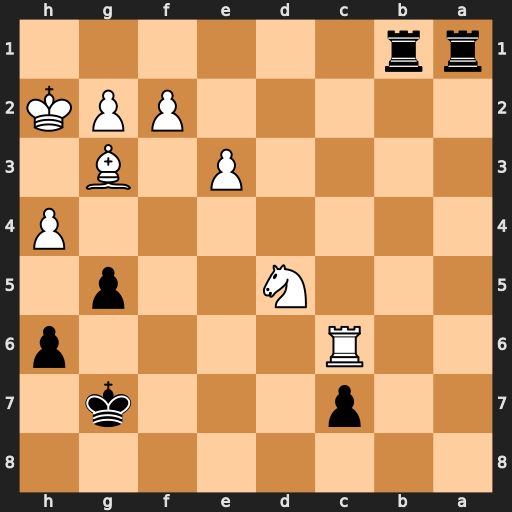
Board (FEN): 8/2p3k1/2R4p/3N2p1/7P/4P1B1/5PPK/rr6
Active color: b
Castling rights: -
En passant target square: -
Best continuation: Rh1#